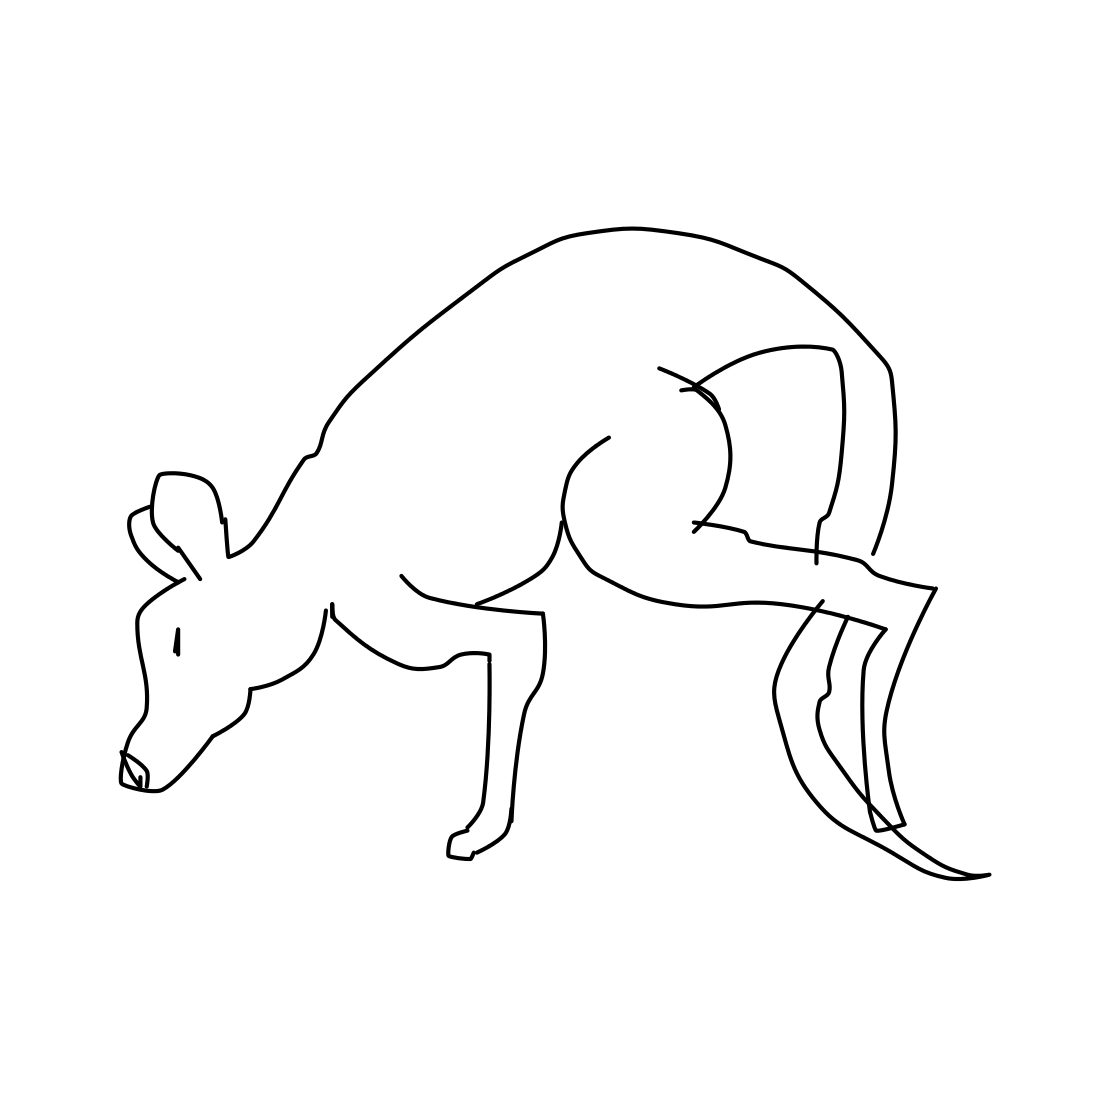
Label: kangaroo